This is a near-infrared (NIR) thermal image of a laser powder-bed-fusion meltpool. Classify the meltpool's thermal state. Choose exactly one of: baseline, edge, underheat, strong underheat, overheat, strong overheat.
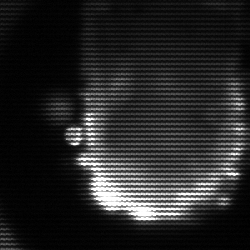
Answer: baseline